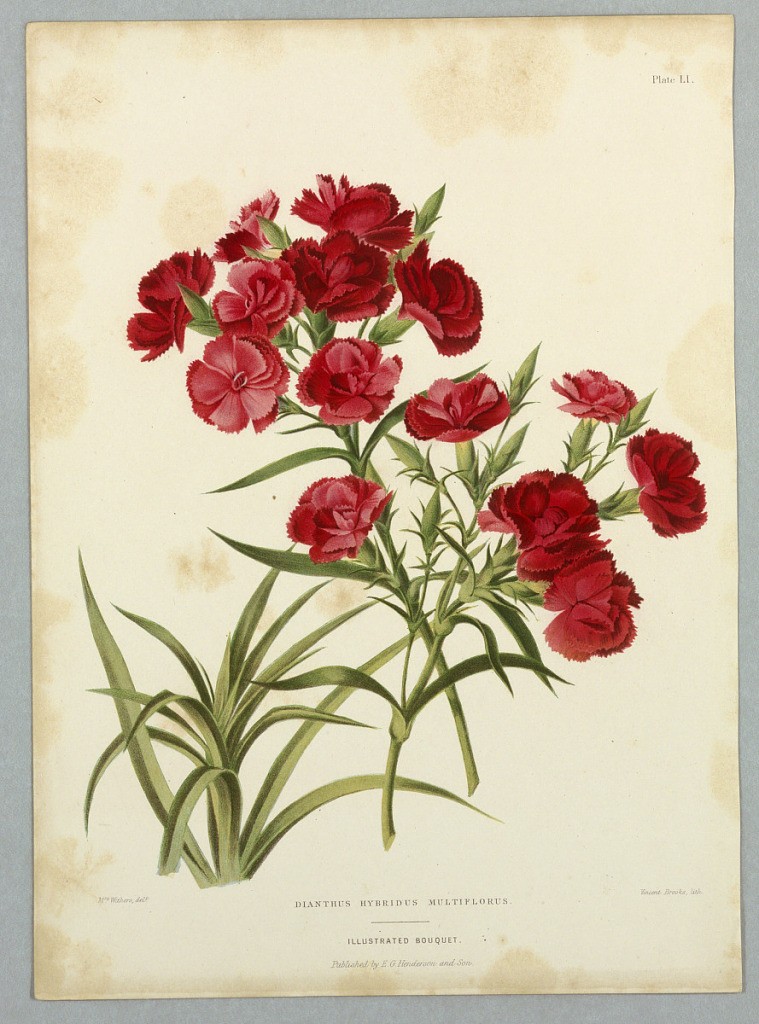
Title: Dianthus Hybridus Multiflorus, Plate LI from Edward George Henderson's "The Illustrated Bouquet"
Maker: E. G. Henderson and Son, English, ca. 1859 - 1886
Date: ca. 1857–1864
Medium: Chromolithograph on paper
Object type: Print
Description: Dianthus Hybridus Multiflorus, Plate LI from Edward George Henderson's "The Illustrated Bouquet."